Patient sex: M
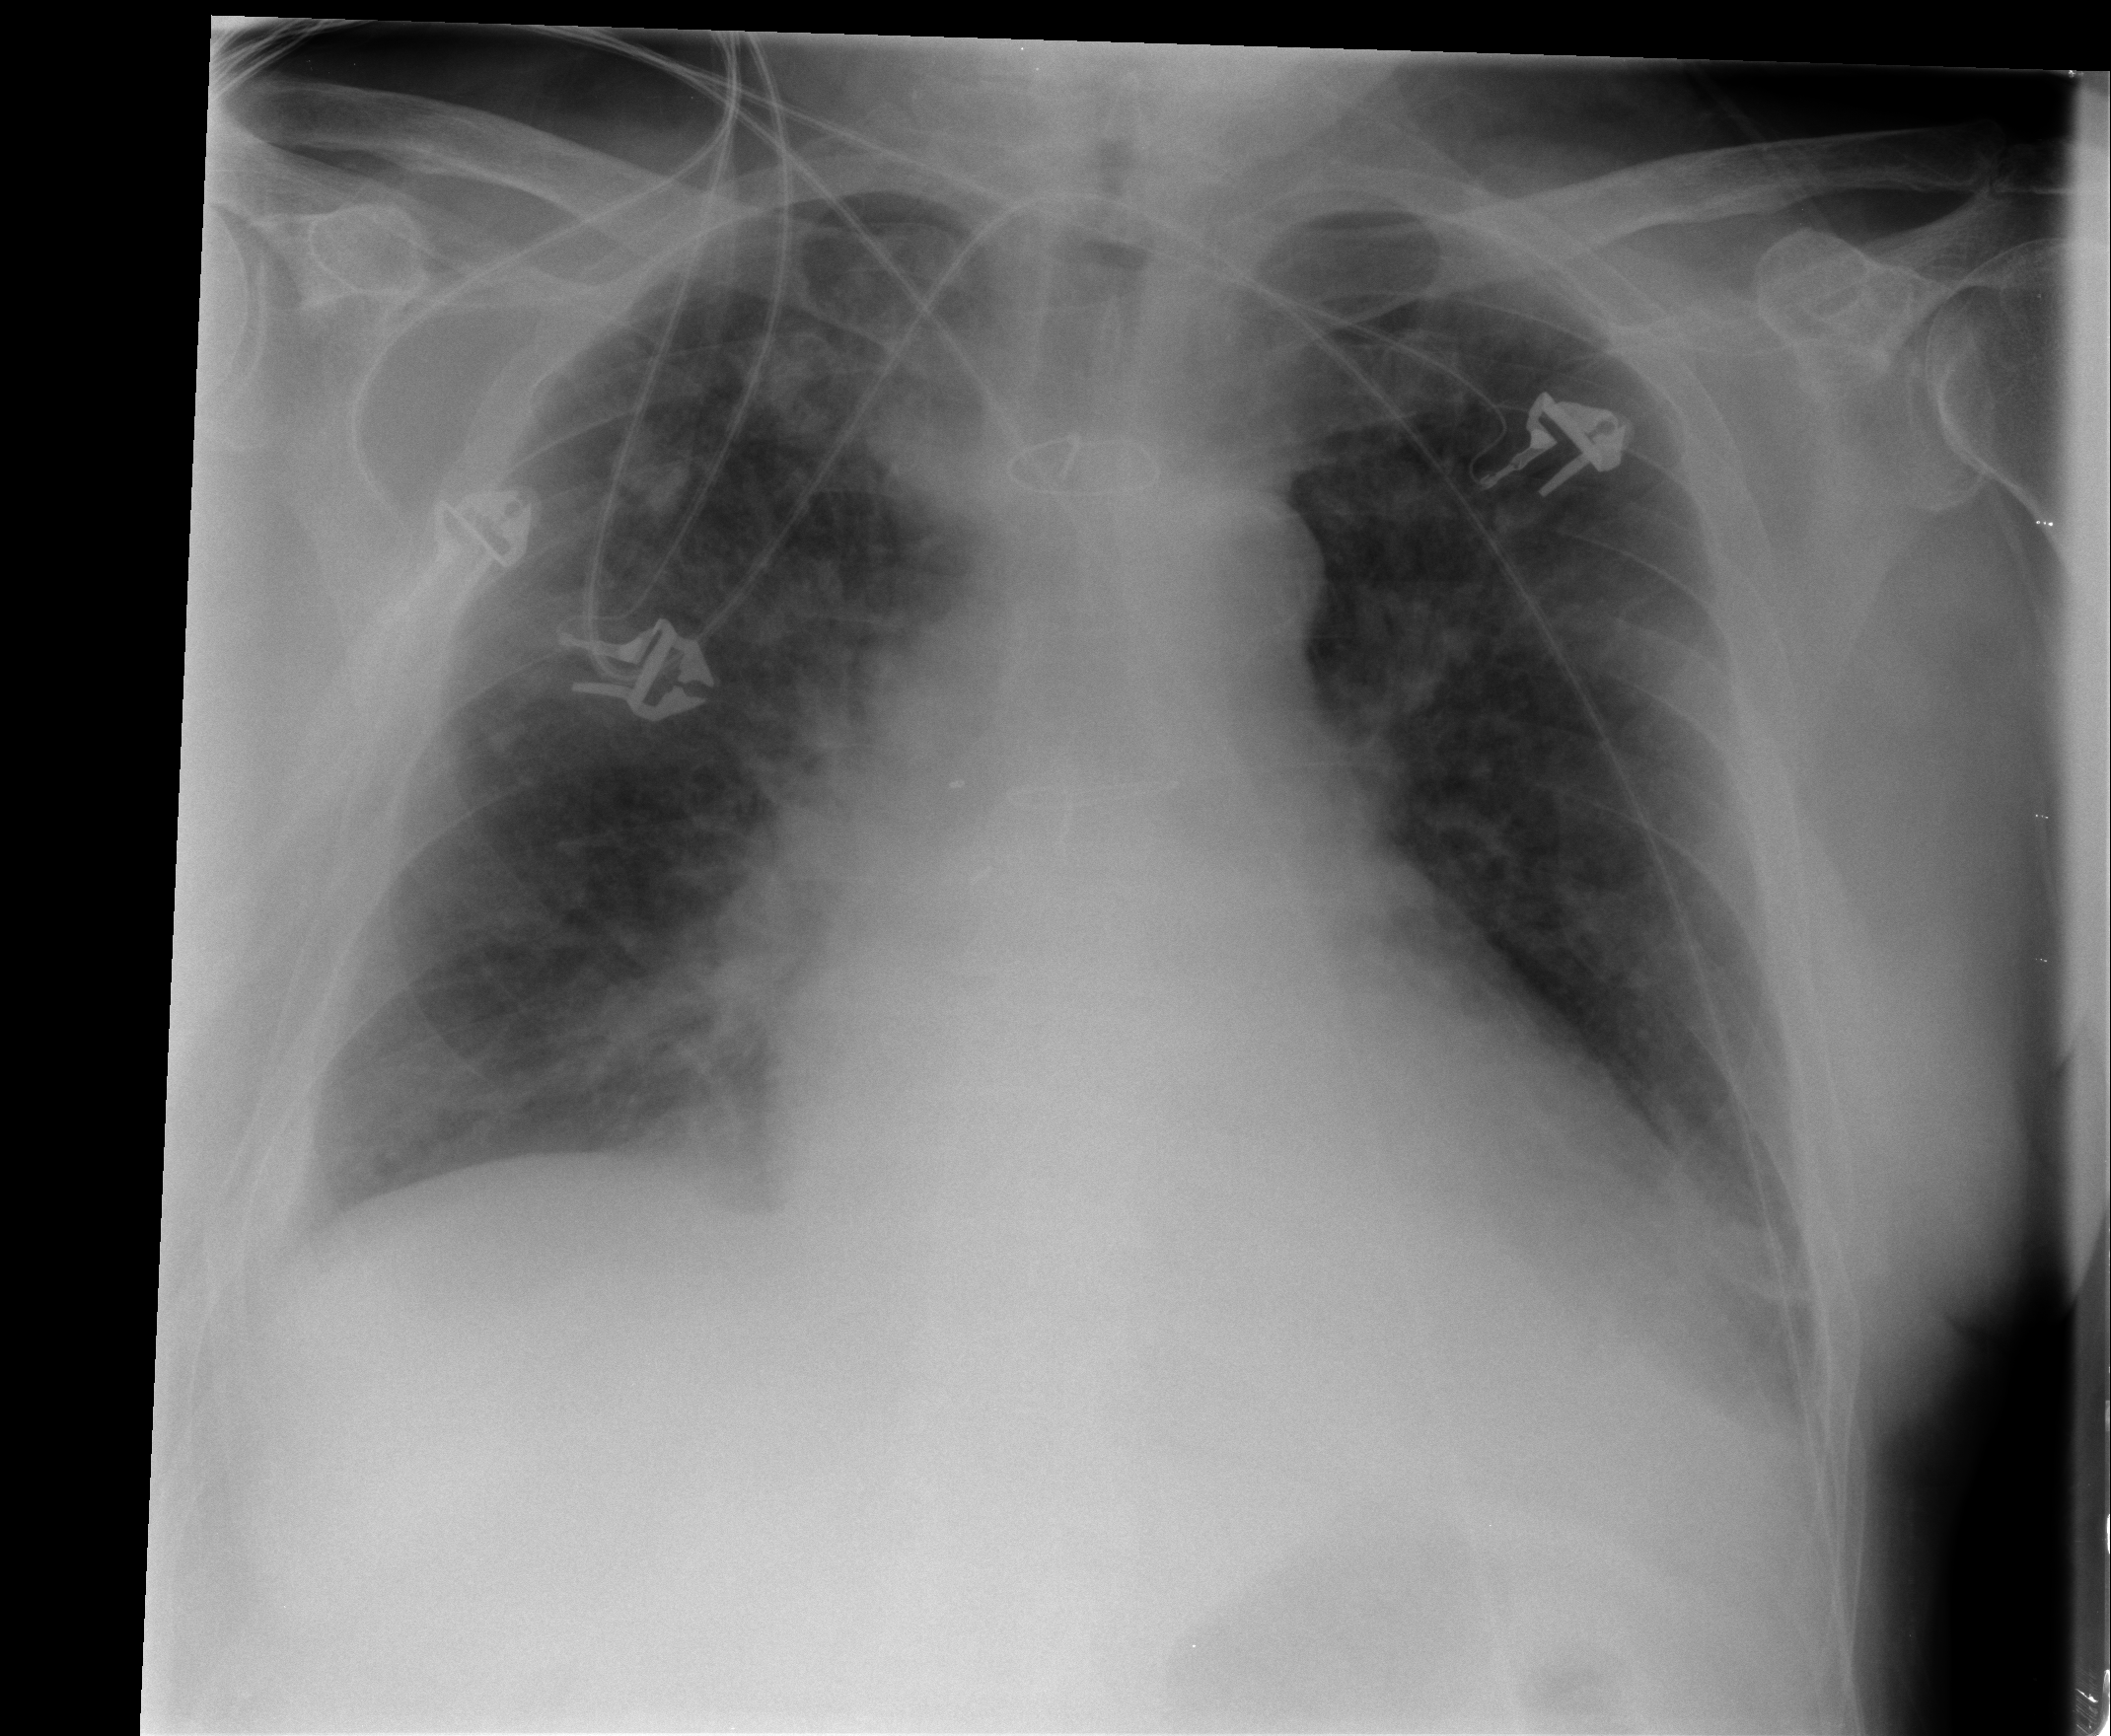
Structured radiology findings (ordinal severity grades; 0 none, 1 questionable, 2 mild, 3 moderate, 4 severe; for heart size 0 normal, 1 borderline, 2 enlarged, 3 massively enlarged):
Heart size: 2
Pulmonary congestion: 2
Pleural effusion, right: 0
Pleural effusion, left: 2
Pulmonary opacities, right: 0
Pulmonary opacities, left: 0
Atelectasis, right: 2
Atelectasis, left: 1